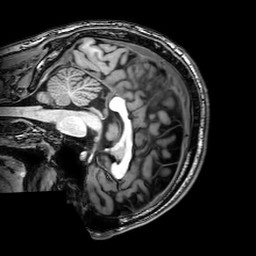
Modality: T1w
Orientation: sagittal
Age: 26
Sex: male
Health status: healthy
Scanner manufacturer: philips
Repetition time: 0.008133 s
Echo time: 0.00372 s